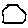
Label: hexagon